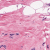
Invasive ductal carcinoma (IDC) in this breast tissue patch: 0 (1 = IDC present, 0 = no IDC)